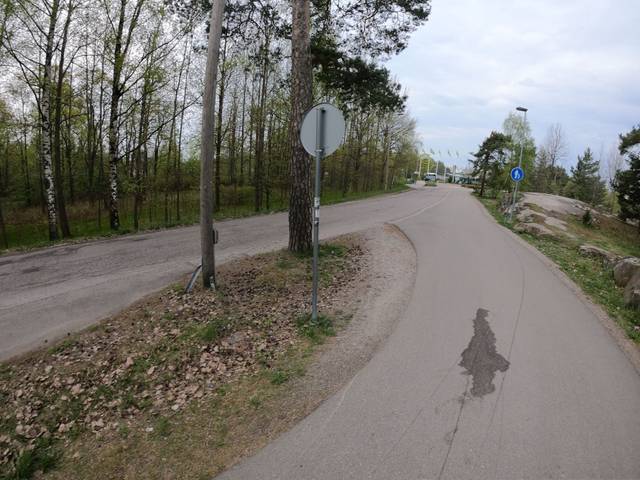
Region: Finland
Coordinates: 60.181, 24.984